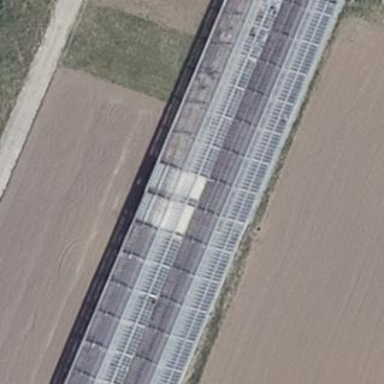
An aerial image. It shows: Greenhouse with round roof oriented along its length.